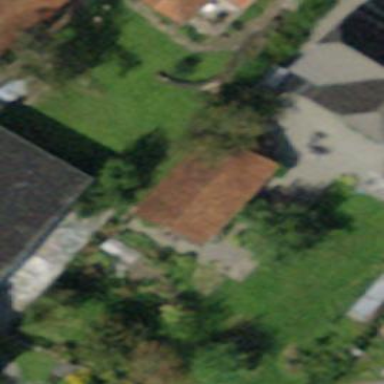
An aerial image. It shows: Barn.